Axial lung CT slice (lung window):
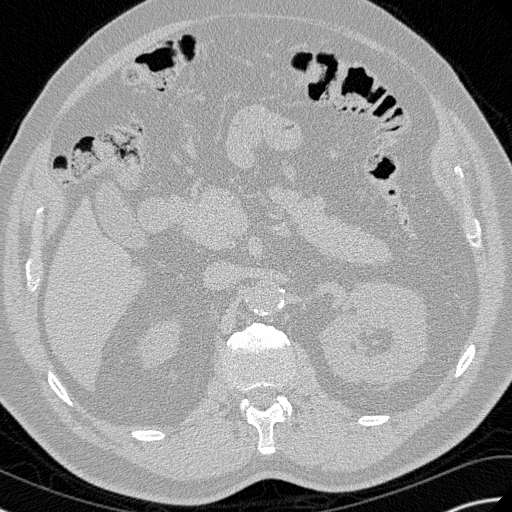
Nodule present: no